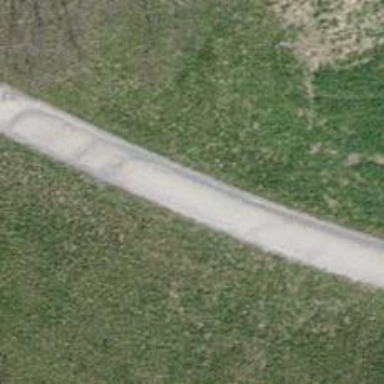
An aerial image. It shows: Pebblestone track with grade2 quality.